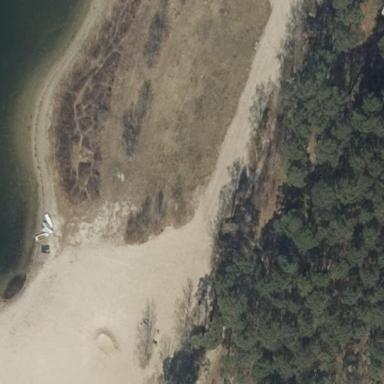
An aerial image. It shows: Sandy beach with natural surroundings.